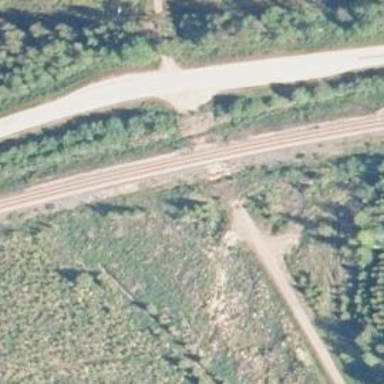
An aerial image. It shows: Railway crossing.